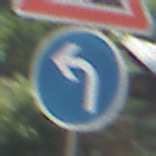
Verkehrszeichen: VorgeschriebeneFahrtrichtungLinks
Zusatzzeichen oben: Arbeitsstelle
Umgebung: Outdoor, Urban
Tageszeit: MorningAfternoon
Wetter: PartlyCloudy
Licht: Natural
Jahreszeit: NotSpecified
Kontrast: LowContrast